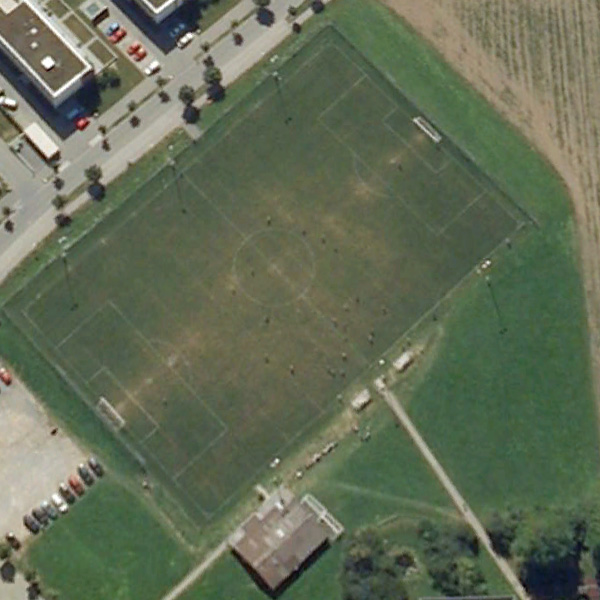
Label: Playground